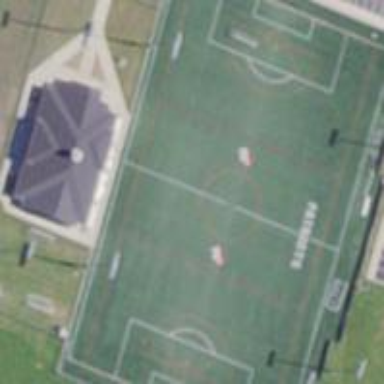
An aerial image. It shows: Lacrosse pitch for leisure sports activities.